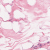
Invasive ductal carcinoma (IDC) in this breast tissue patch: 0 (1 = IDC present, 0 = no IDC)